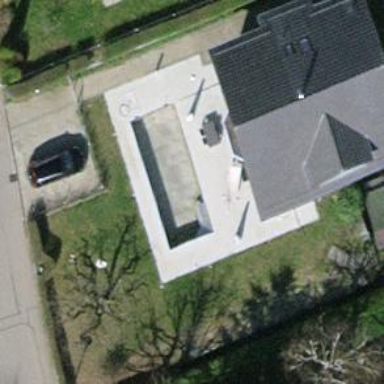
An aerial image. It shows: Detached building with gabled roof.